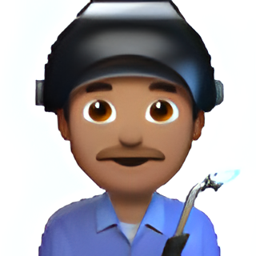
Name: male factory worker type 4
Emoji: 👨🏽‍🏭
Group: People & Body
Sub-group: person-role